Bleed-through validation between two fluorescence channels.
Source channel image: 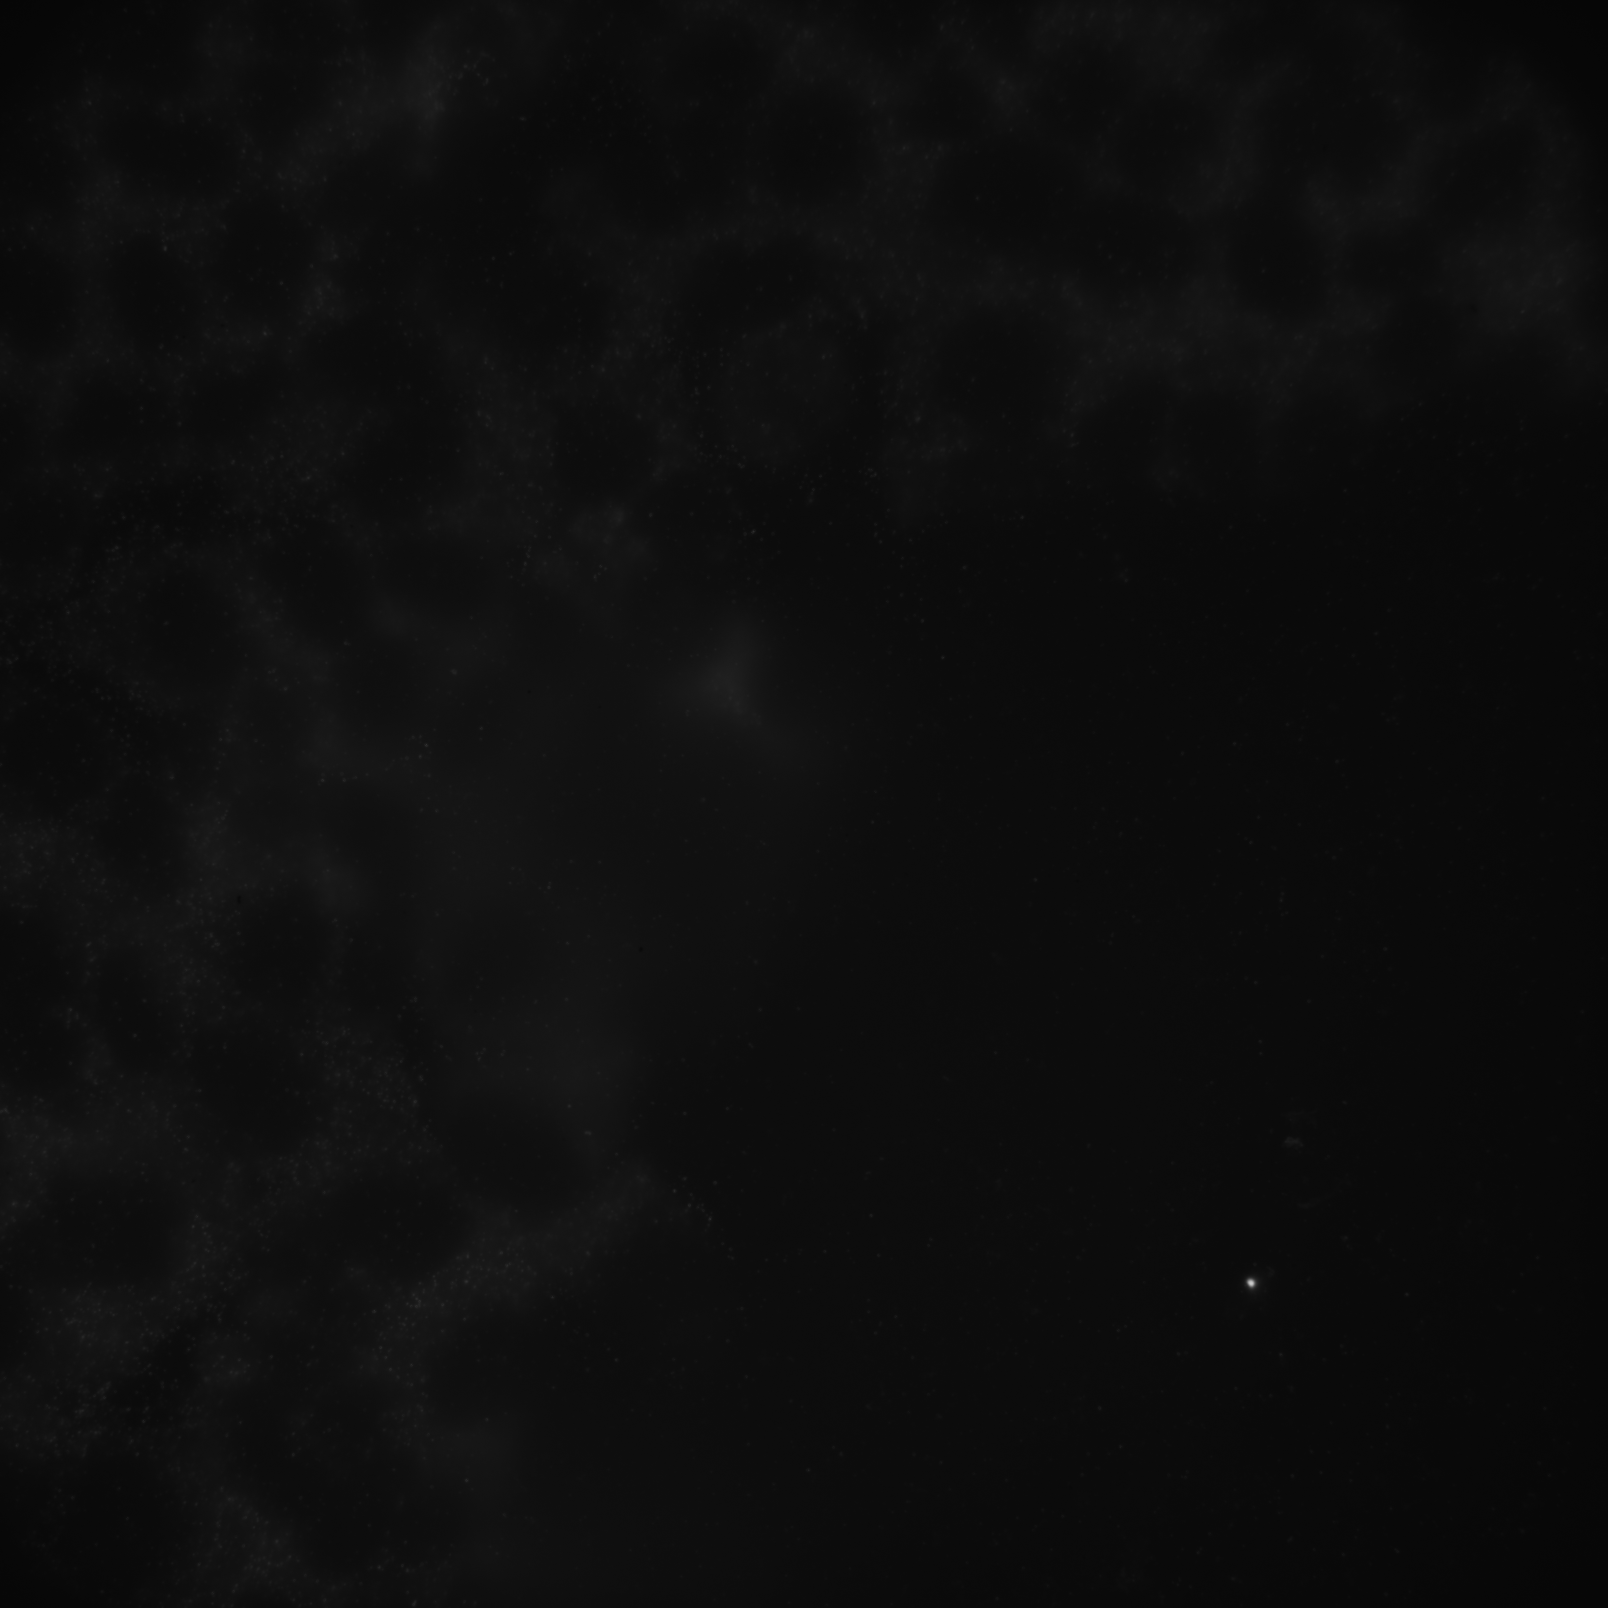
Target channel image: 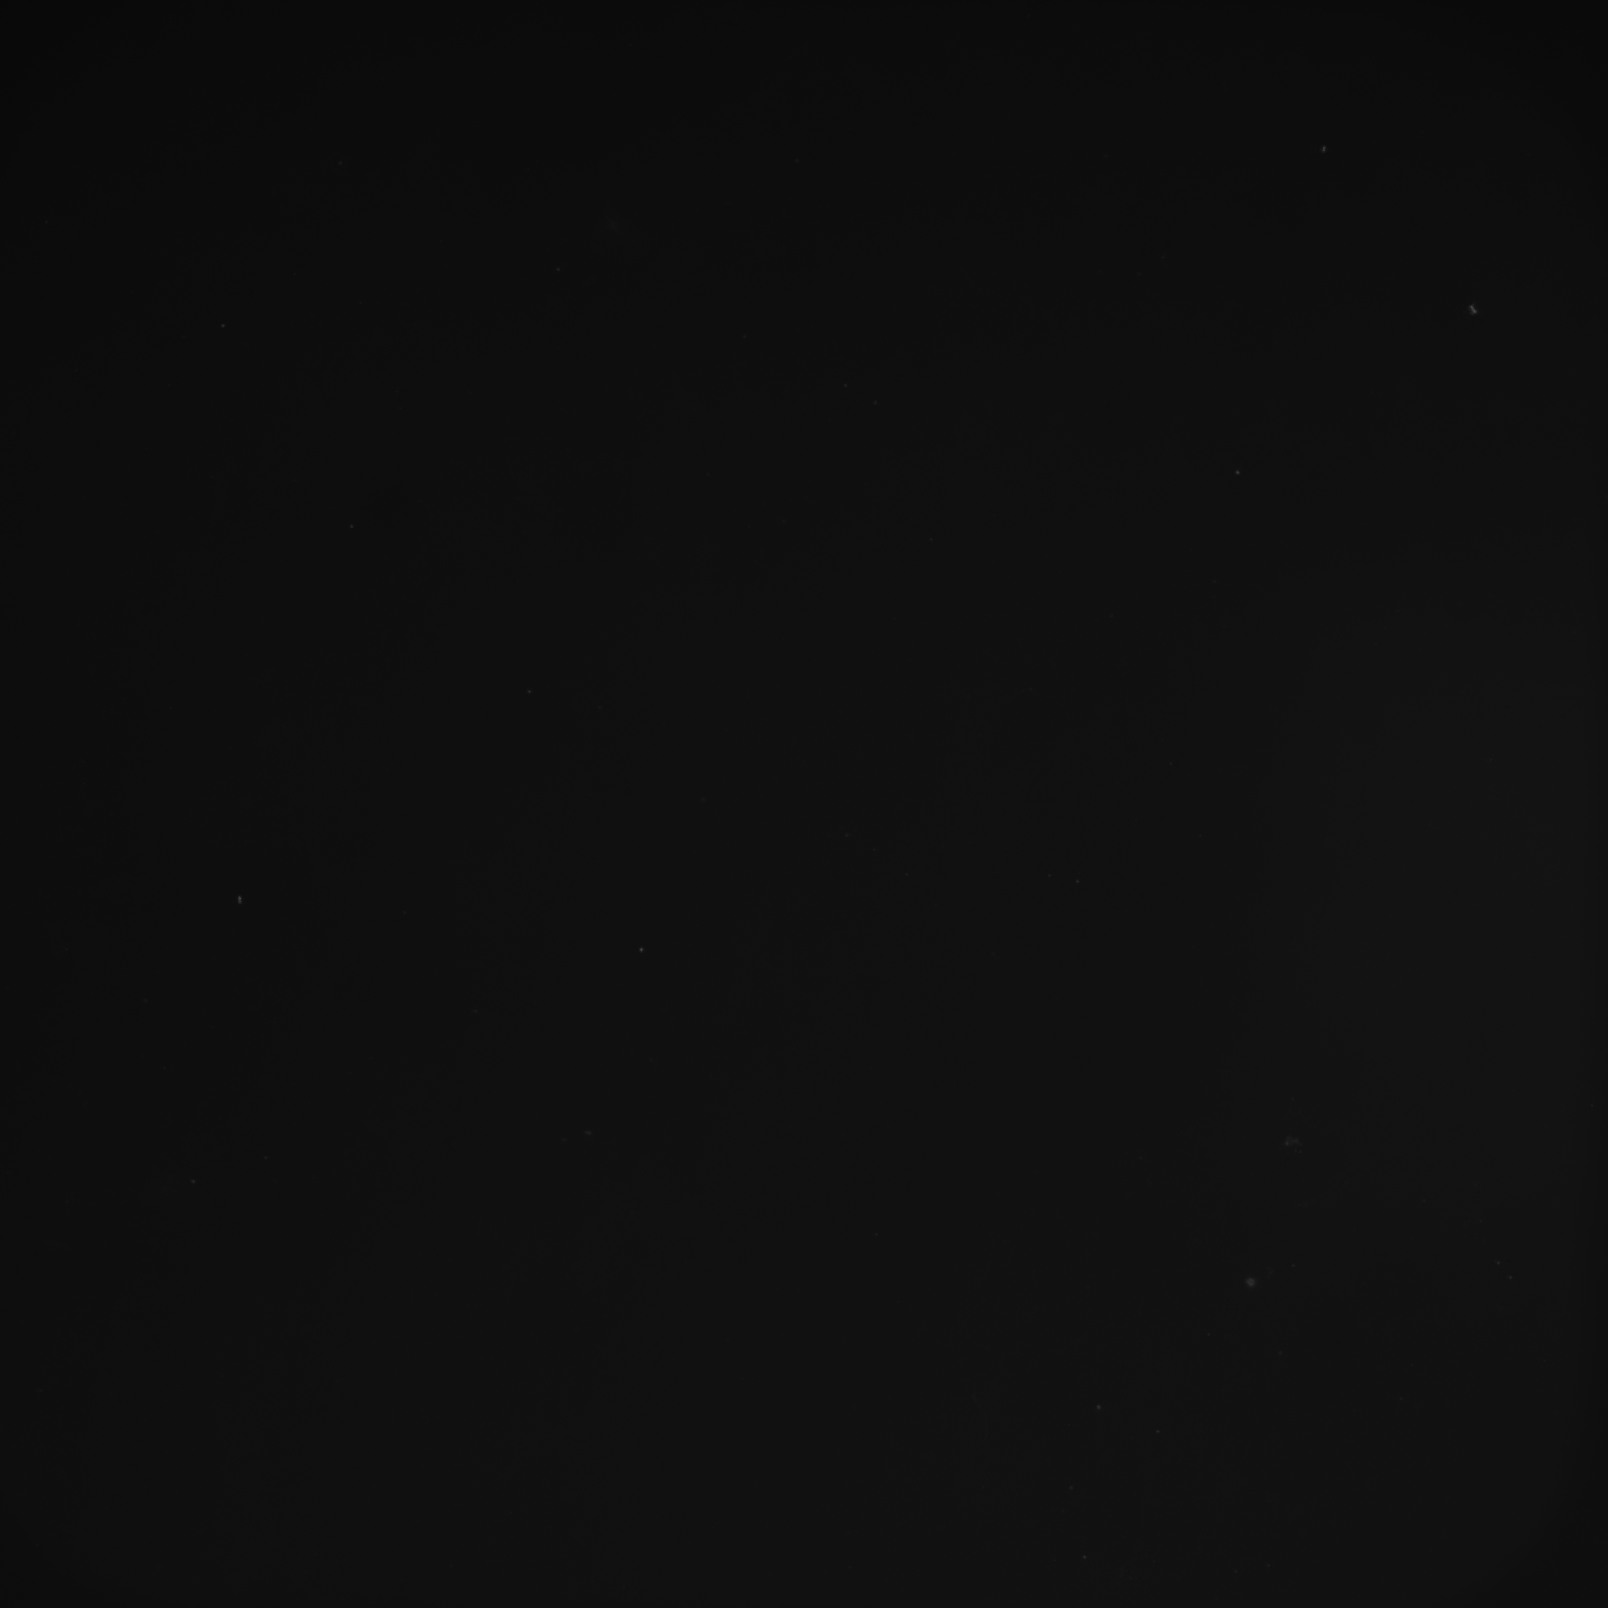
Bleed-through in source channel: 0.258%
Bleed-through in target channel: 17.386%